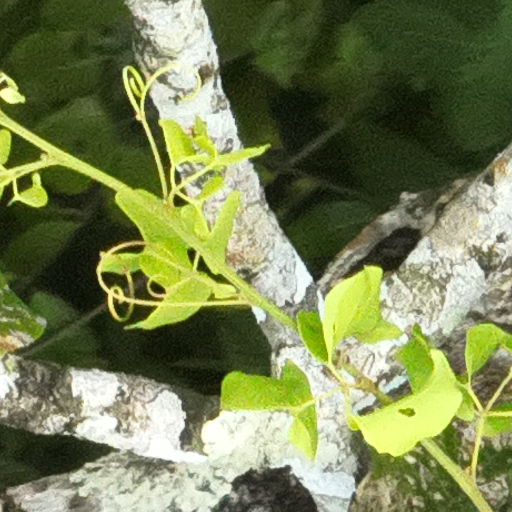
Species: Sterculia apetala
GBIF accepted scientific name: Sterculia apetala
Crown area (m\u00b2): 403.726